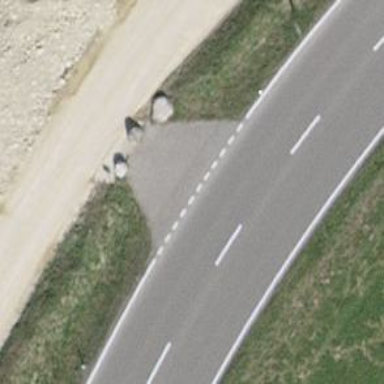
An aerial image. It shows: Block barrier.